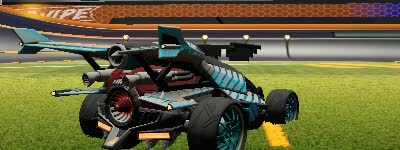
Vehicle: aftershock